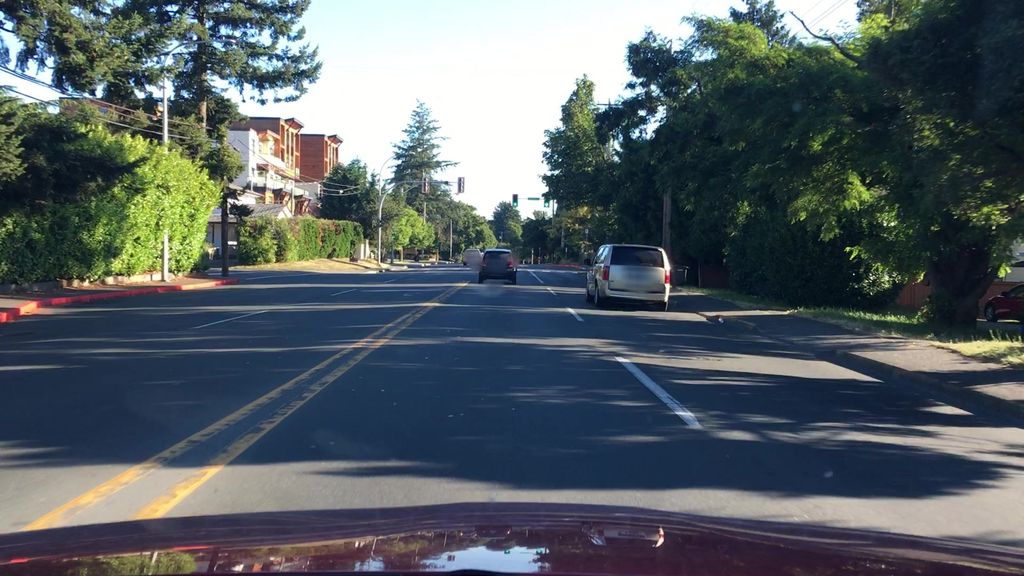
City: victoria